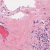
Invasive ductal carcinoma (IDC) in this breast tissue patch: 1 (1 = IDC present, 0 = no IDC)